Question:
As shown above i have a Fragment Activity which renders two fragements. On the Map Fragment i want to implment and display a Map.
Since we need to extend MapActivity i am not sure how it can be done inside a fragment.
(<URL>
'''
package com.m7.nomad;
import android.app.LocalActivityManager;
import android.content.Intent;
import android.os.Bundle;
import android.view.LayoutInflater;
import android.view.View;
import android.view.ViewGroup;
import com.actionbarsherlock.app.SherlockFragment;
import com.actionbarsherlock.view.Window;
public class MapsFragment extends SherlockFragment {
private static final String KEY_STATE_BUNDLE = "localActivityManagerState";
private LocalActivityManager mLocalActivityManager;
protected LocalActivityManager getLocalActivityManager() {
return mLocalActivityManager;
}
@Override
public void onCreate(Bundle savedInstanceState) {
super.onCreate(savedInstanceState);
Bundle state = null;
if (savedInstanceState != null) {
state = savedInstanceState.getBundle(KEY_STATE_BUNDLE);
}
mLocalActivityManager = new LocalActivityManager(getActivity(), true);
mLocalActivityManager.dispatchCreate(state);
}
@Override
public View onCreateView(LayoutInflater inflater, ViewGroup container,
Bundle savedInstanceState) {
// This is where you specify you activity class
Intent i = new Intent(getActivity(), GMapActivity.class);
Window w = mLocalActivityManager.startActivity("tag", i);
View currentView = w.getDecorView();
currentView.setVisibility(View.VISIBLE);
currentView.setFocusableInTouchMode(true);
((ViewGroup) currentView)
.setDescendantFocusability(ViewGroup.FOCUS_AFTER_DESCENDANTS);
return currentView;
}
@Override
public void onSaveInstanceState(Bundle outState) {
super.onSaveInstanceState(outState);
outState.putBundle(KEY_STATE_BUNDLE,
mLocalActivityManager.saveInstanceState());
}
@Override
public void onResume() {
super.onResume();
mLocalActivityManager.dispatchResume();
}
@Override
public void onPause() {
super.onPause();
mLocalActivityManager.dispatchPause(getActivity().isFinishing());
}
@Override
public void onStop() {
super.onStop();
mLocalActivityManager.dispatchStop();
}
@Override
public void onDestroy() {
super.onDestroy();
mLocalActivityManager.dispatchDestroy(getActivity().isFinishing());
}
}
'''
What should i specify for near
'''
..............
public View onCreateView(LayoutInflater inflater, ViewGroup container,
Bundle savedInstanceState) {
// This is where you specify you activity class
Intent i = new Intent(getActivity(), GMapActivity.class);
Window w = mLocalActivityManager.startActivity("tag", i);
..................
'''
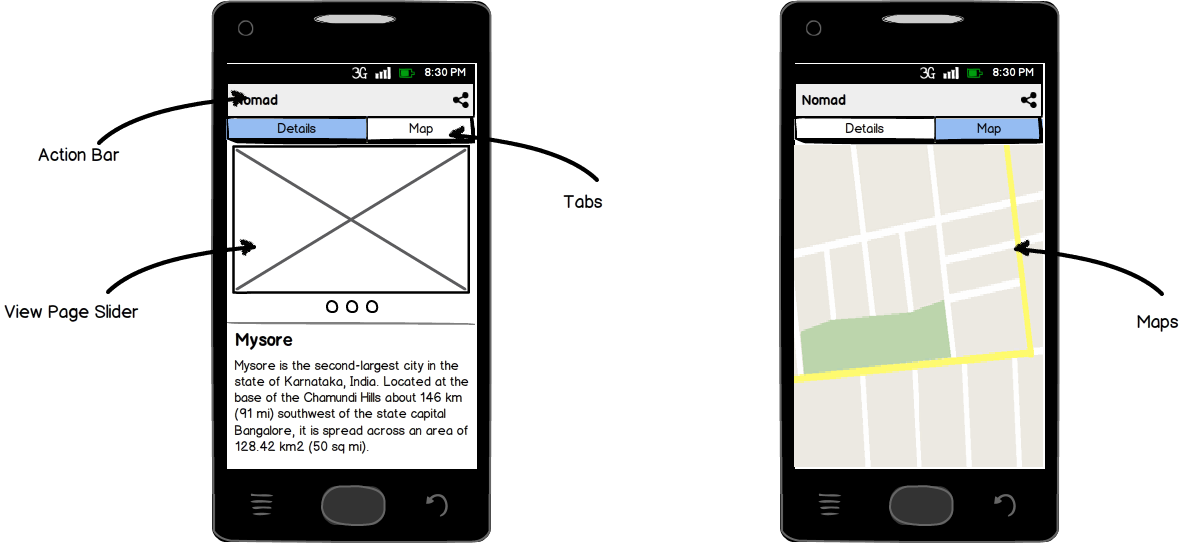
Answer: Take a look at the new <URL> and much more.